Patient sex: M
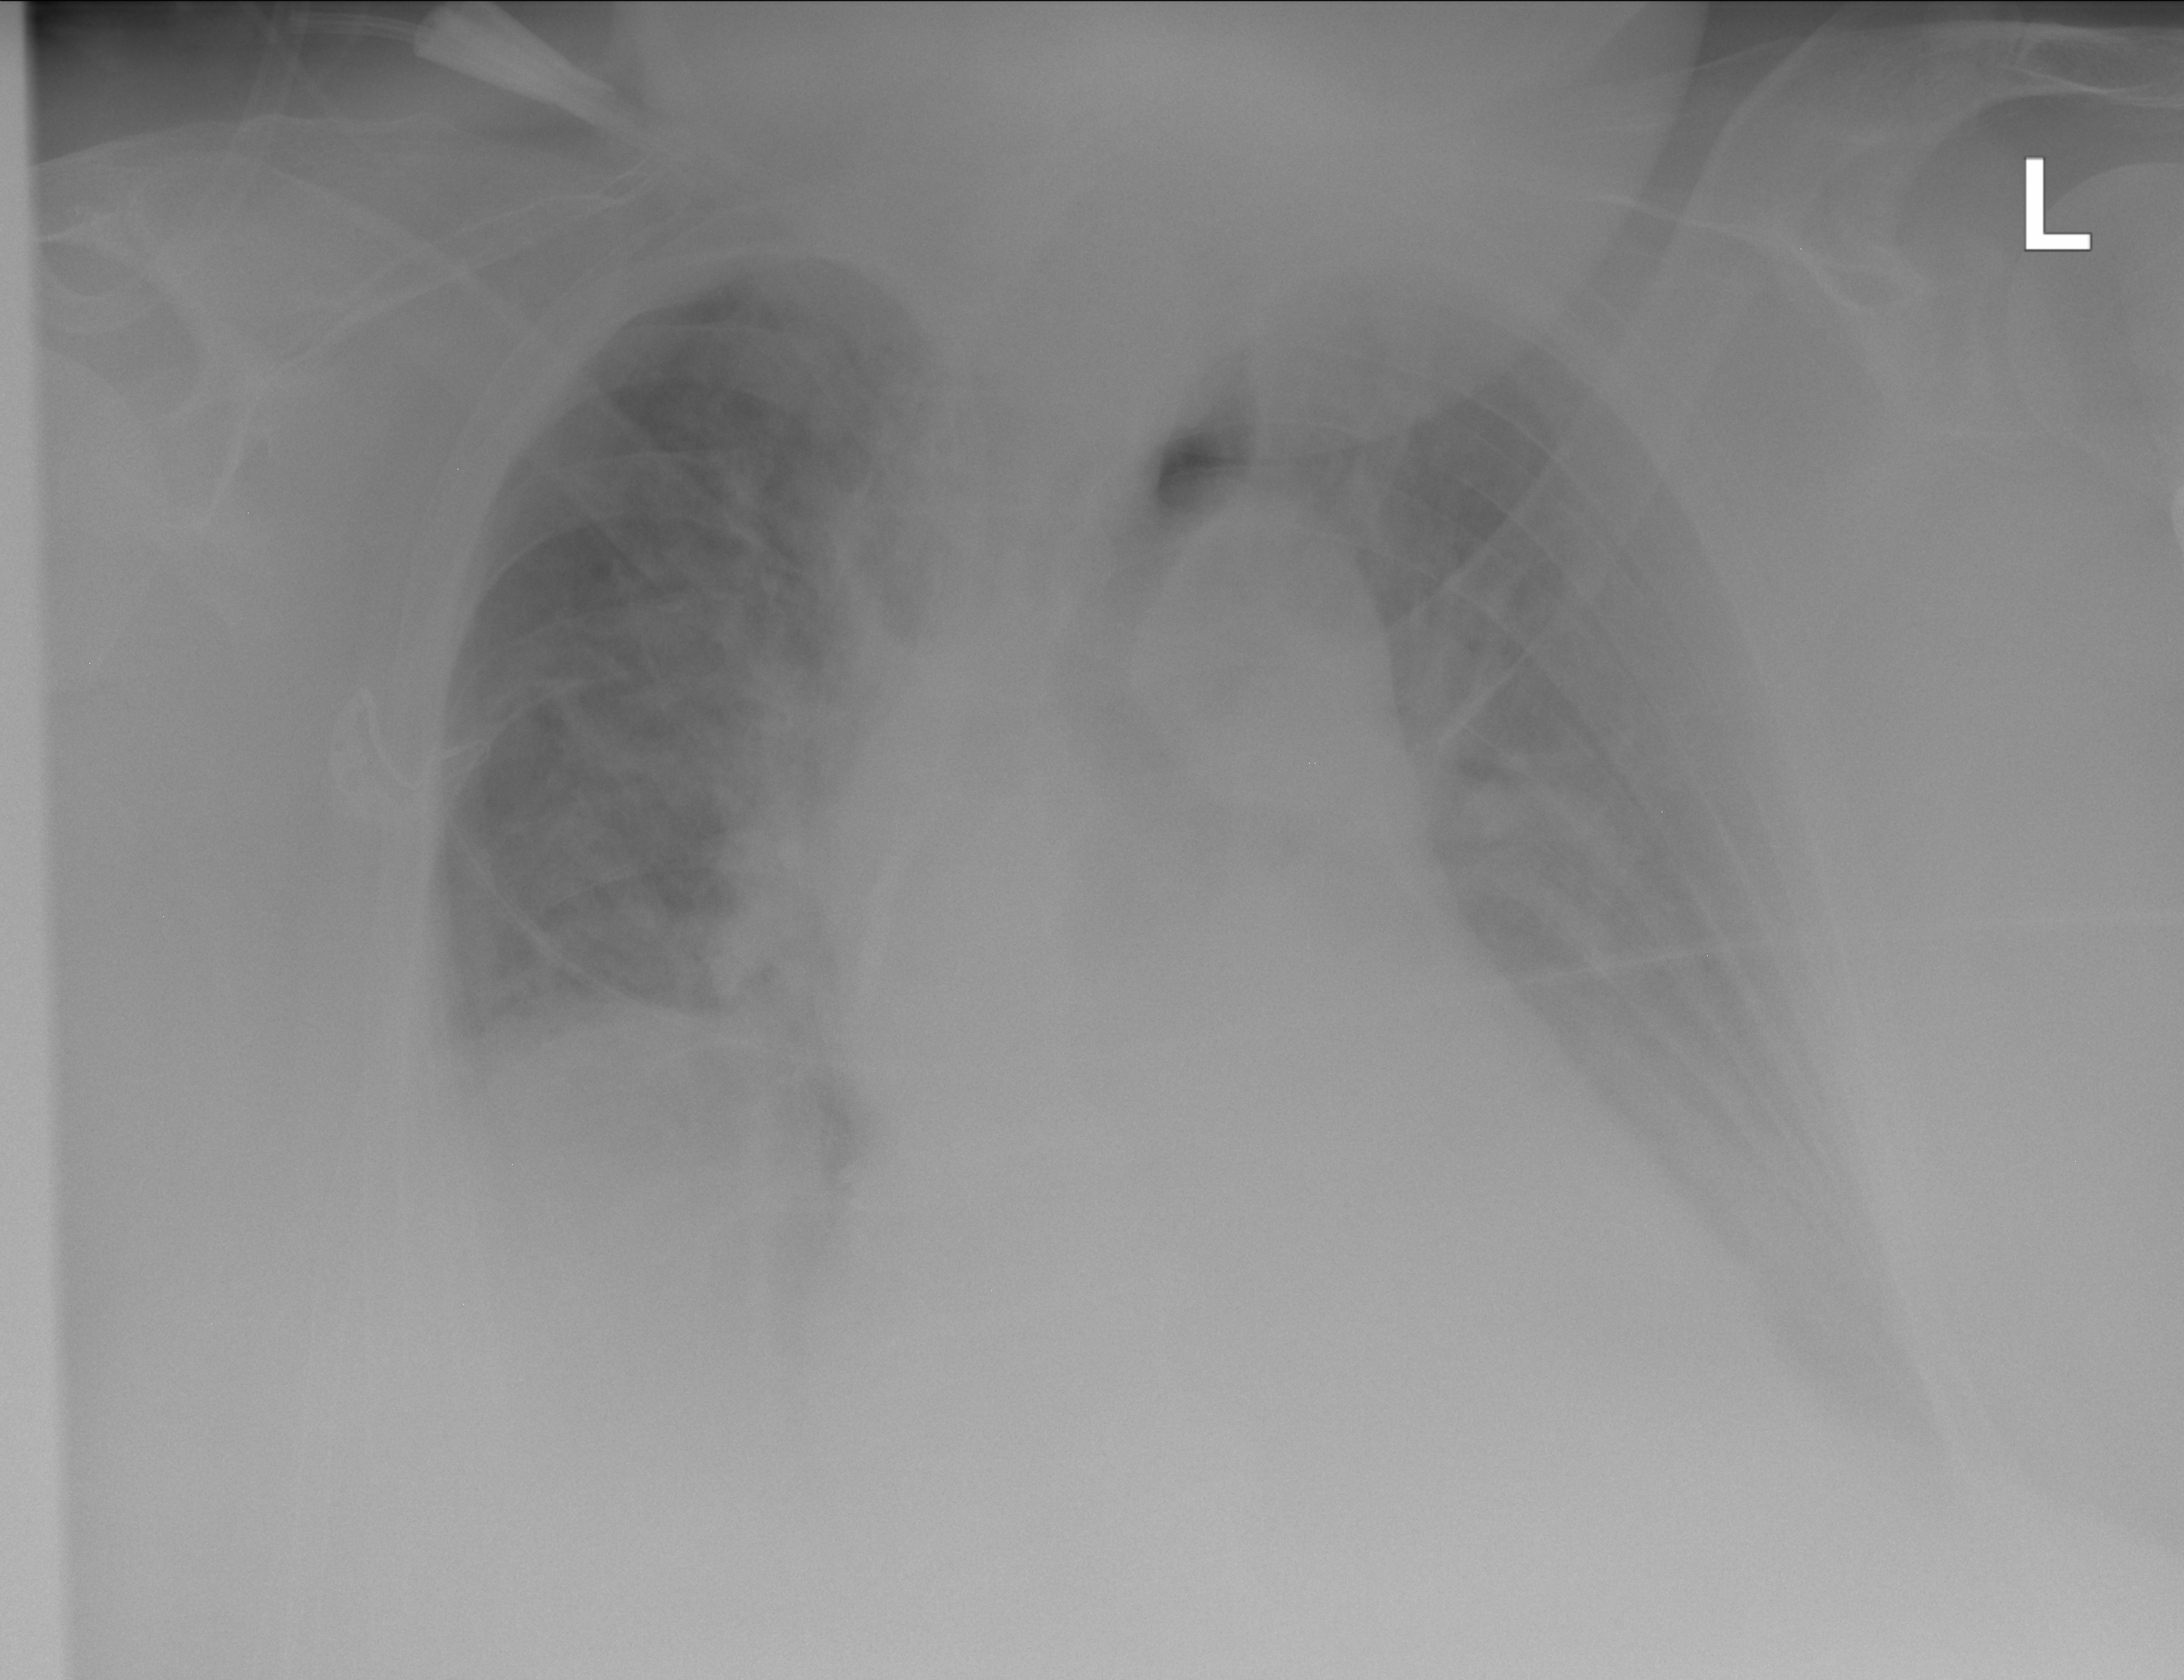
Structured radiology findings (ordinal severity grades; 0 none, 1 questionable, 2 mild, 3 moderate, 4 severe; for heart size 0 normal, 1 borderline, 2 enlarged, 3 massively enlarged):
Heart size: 2
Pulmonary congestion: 2
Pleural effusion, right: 2
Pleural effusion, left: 2
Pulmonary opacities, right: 0
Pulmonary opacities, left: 0
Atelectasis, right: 2
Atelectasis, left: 2